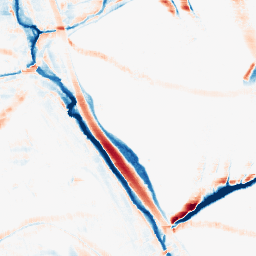
Category: morphological
Decomposition family: morphological_rect
Decomposition parameters: operation: average
width: 20
height: 10
Upsampling method: quintic
Upsampling parameters: scale: 4
Upsampling scale: 4